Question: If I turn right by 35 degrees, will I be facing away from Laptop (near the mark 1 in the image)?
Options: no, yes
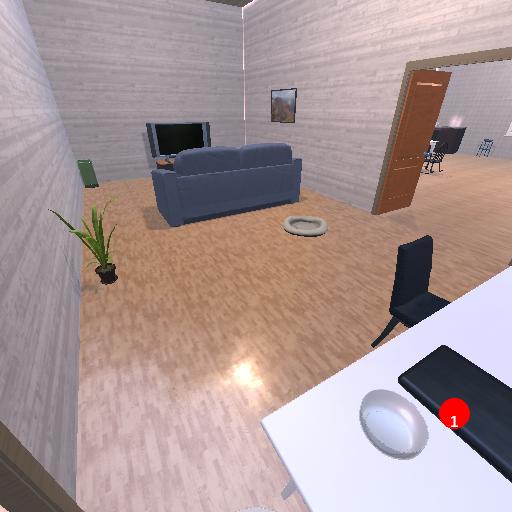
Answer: no